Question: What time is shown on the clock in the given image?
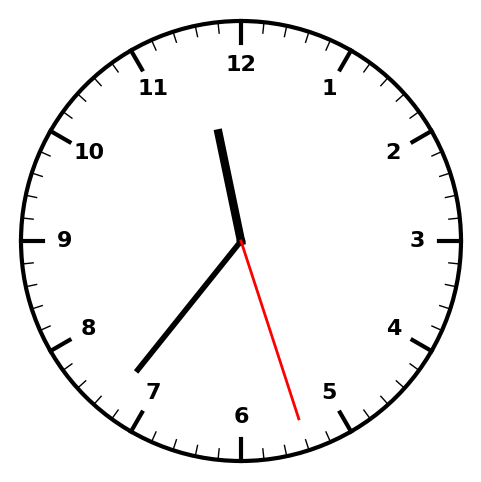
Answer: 11:36:27